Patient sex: M
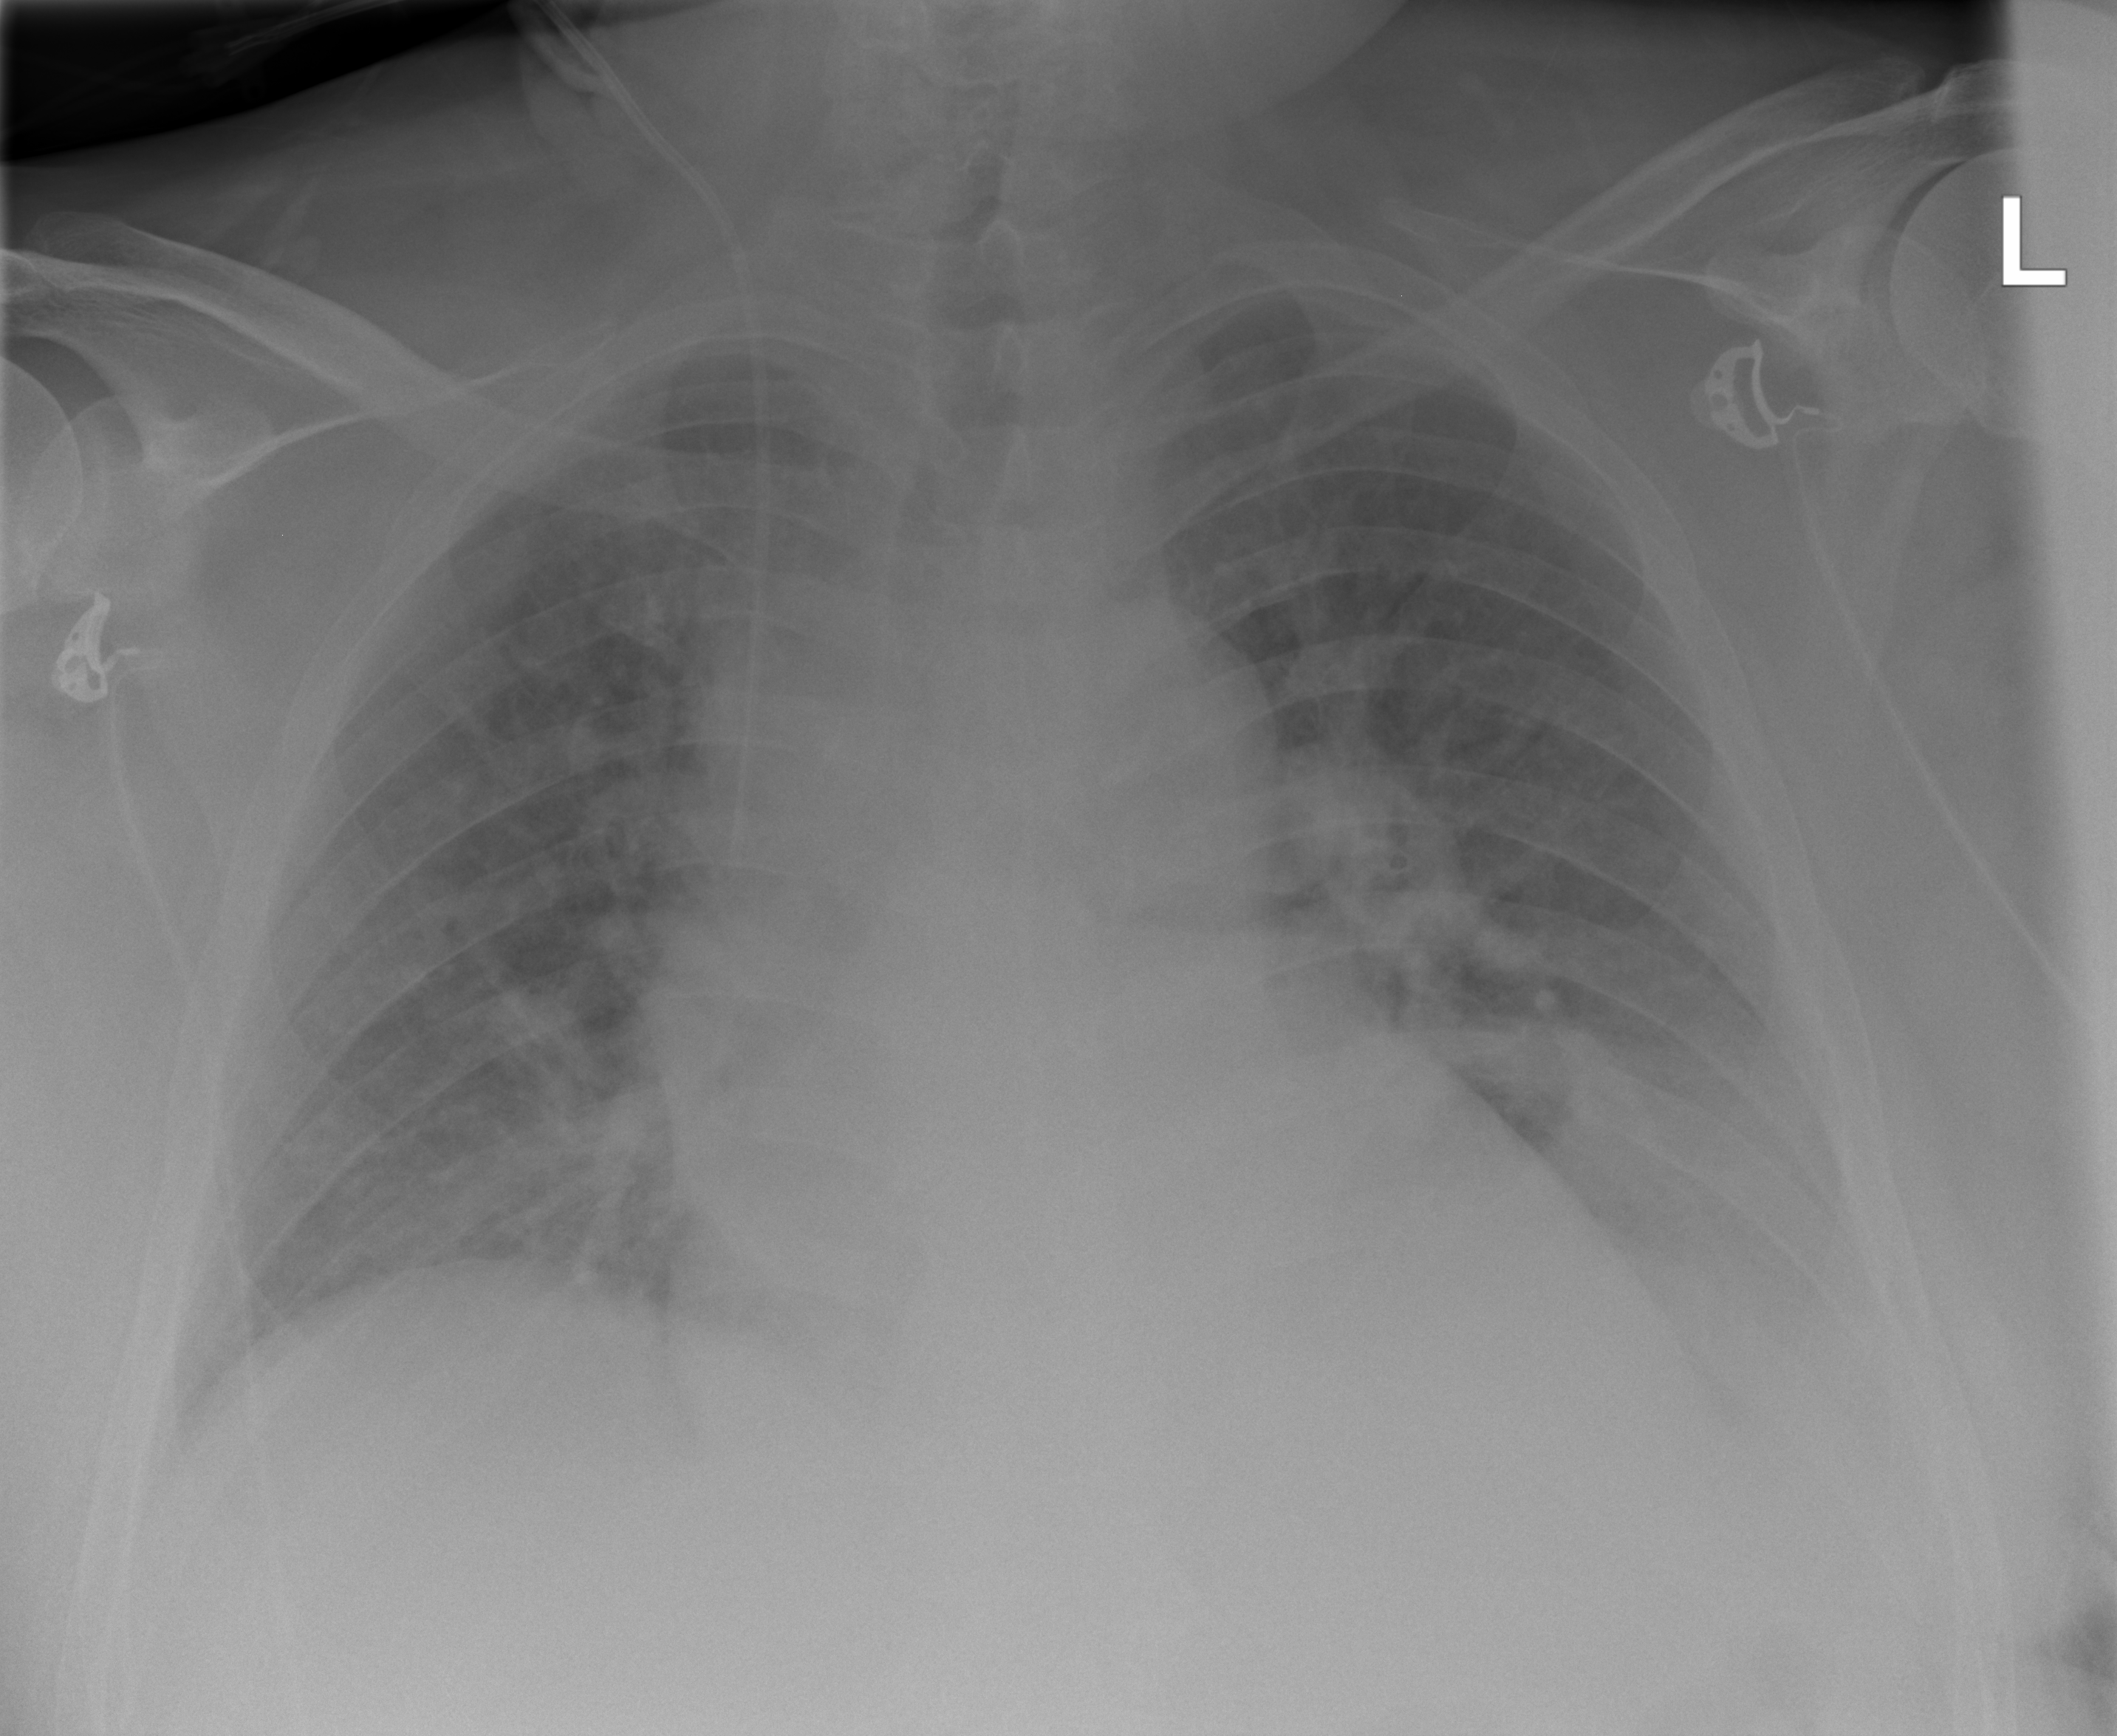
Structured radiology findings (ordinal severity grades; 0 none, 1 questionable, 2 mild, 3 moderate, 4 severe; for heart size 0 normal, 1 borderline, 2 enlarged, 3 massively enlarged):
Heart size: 2
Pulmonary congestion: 2
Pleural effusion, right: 0
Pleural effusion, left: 2
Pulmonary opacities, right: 1
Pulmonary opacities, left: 2
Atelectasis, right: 2
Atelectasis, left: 3